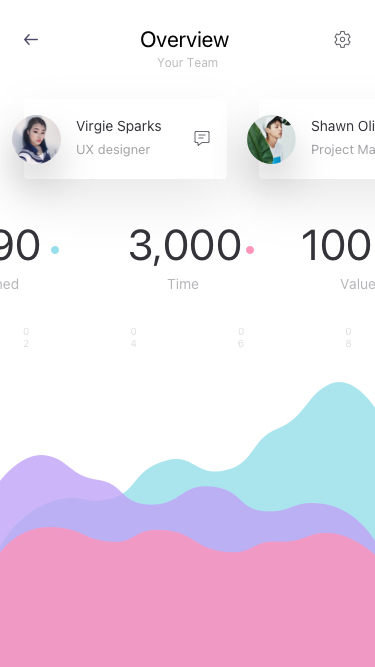
Text in this UI design:
02
04
06
08
Virgie Sparks
UX designer
Shawn Oliver
Project Man
3,000
100
Time
Value
Overview
Your Team